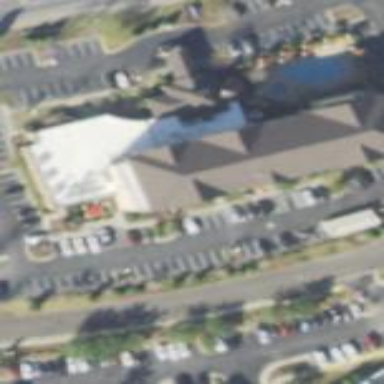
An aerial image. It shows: Hotel building.